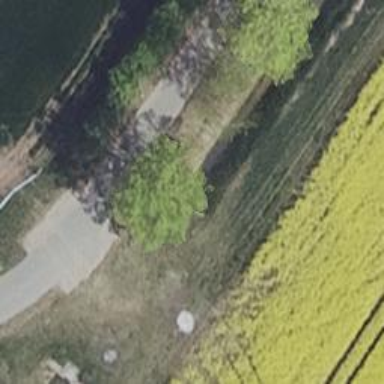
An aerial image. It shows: Culvert tunnel.